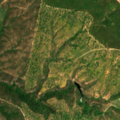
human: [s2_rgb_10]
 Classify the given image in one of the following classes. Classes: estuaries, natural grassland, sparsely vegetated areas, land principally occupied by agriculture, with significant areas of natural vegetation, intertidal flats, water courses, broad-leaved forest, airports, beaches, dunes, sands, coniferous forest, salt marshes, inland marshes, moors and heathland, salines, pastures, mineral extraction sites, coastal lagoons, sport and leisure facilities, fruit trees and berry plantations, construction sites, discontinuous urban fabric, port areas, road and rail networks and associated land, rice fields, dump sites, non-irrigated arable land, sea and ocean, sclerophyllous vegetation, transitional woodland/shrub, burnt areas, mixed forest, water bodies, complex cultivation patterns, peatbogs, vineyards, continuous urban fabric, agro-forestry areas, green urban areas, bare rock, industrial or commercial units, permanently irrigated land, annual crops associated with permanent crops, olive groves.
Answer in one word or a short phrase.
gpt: continuous urban fabric